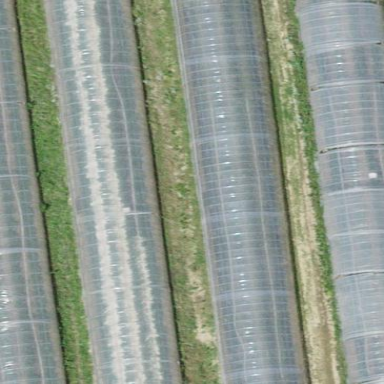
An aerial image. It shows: Greenhouse.